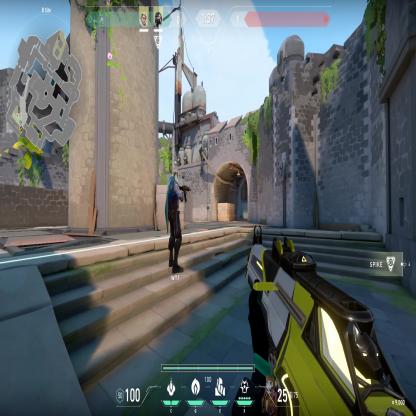
Label: teammate